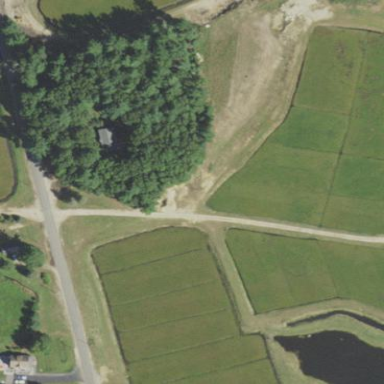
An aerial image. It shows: Farmland with wetland area.